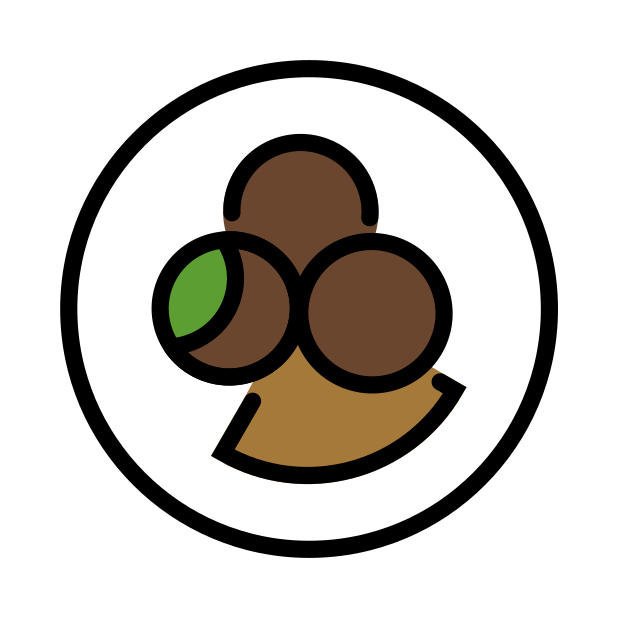
falafel